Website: home-depot
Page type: payment
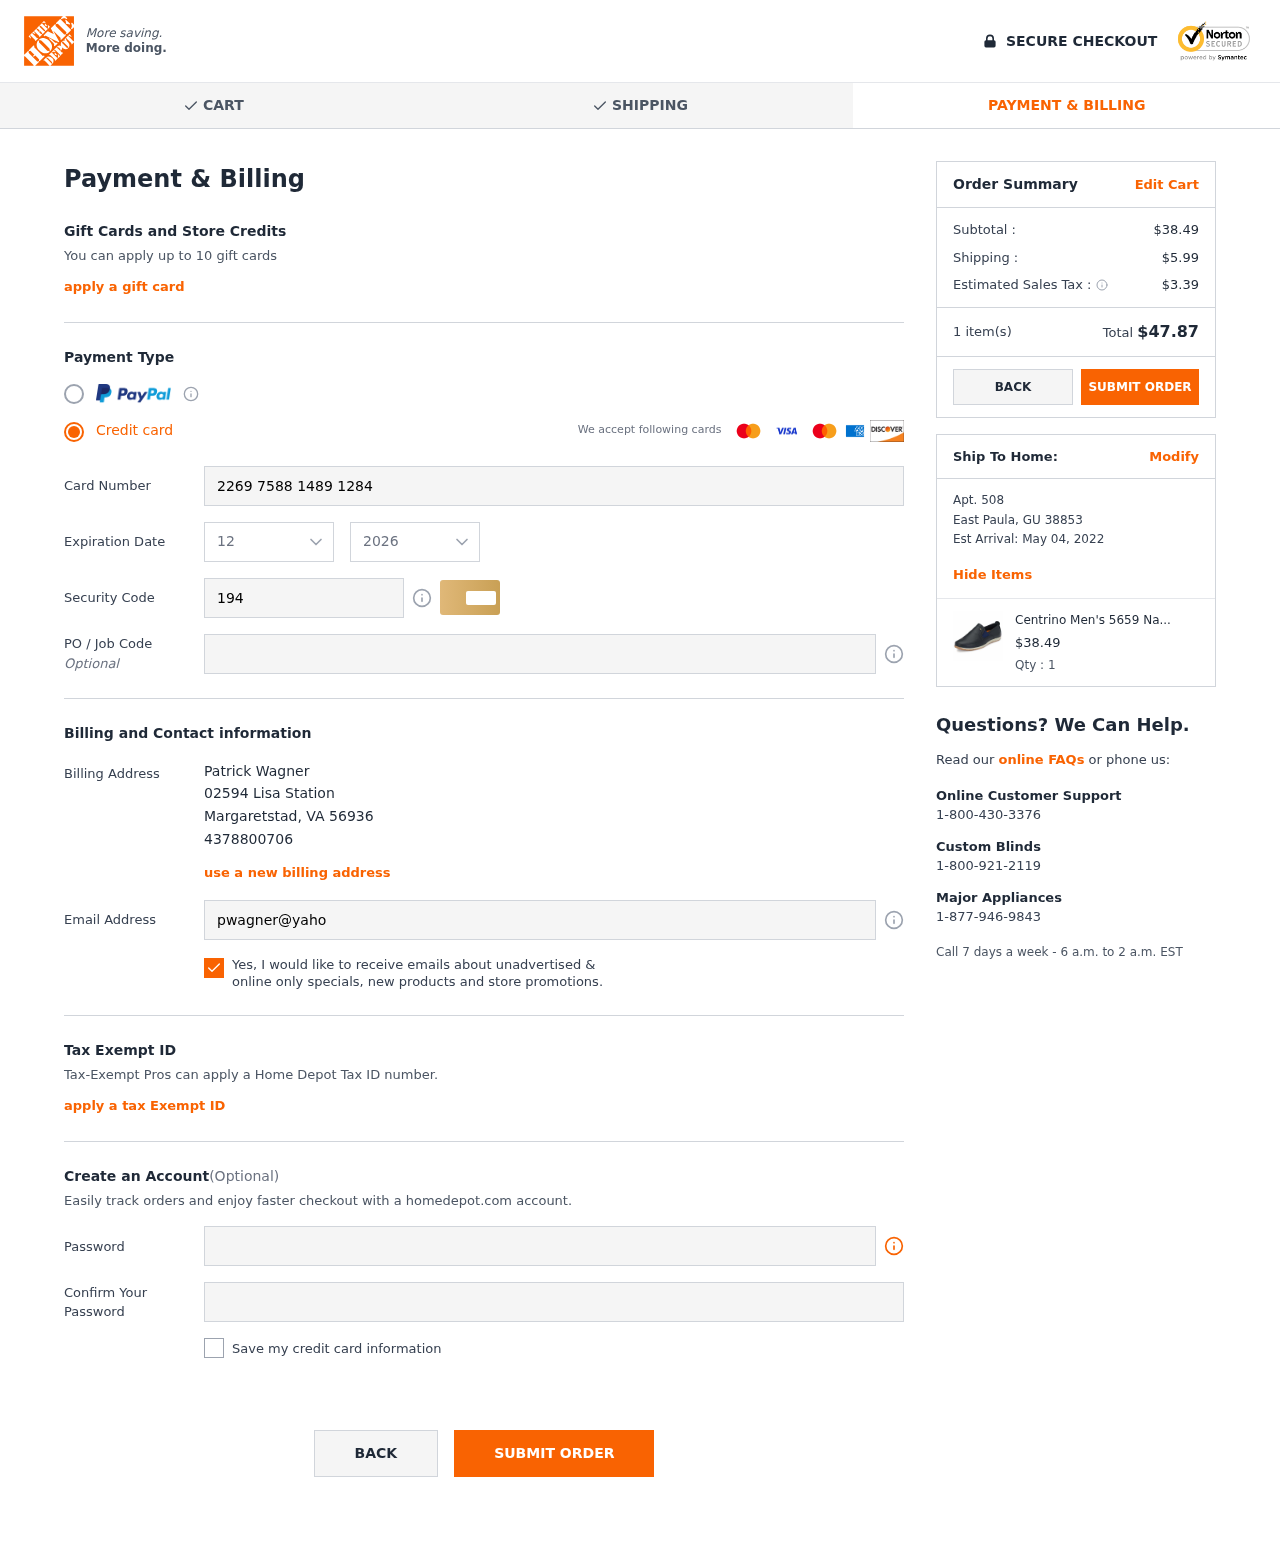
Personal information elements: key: PII_CARD_CVV
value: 194
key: PII_CARD_EXPIRY_MONTH
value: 12
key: PII_CARD_EXPIRY_YEAR
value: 26
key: PII_CARD_NUMBER
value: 2269 7588 1489 1284
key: PII_CITY
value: Margaretstad
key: PII_CITY2
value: East Paula
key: PII_EMAIL
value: pwagner@yahoo.com
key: PII_FULLNAME
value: Patrick Wagner
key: PII_PHONE
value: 4378800706
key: PII_POSTCODE
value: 56936
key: PII_POSTCODE2
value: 38853
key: PII_STATE_ABBR
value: VA
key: PII_STATE_ABBR2
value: GU
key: PII_STREET
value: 02594 Lisa Station
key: PII_STREET2
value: Apt. 508
Product elements: key: PRODUCT1_NAME
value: Centrino Men's 5659 Navy Loafers-10 UK (44 EU) (11 US) (5659-01)
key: PRODUCT1_PRICE
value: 38.49
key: PRODUCT1_QUANTITY
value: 1
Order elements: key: ORDER_SUBTOTAL
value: $38.49
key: ORDER_SHIPPING_COST
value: $5.99
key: ORDER_TAX
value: $3.39
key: ORDER_NUM_ITEMS
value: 1 item(s)
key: ORDER_TOTAL
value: $47.87
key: ORDER_DELIVERY_DATE
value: May 04, 2022